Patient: sex F, age 74
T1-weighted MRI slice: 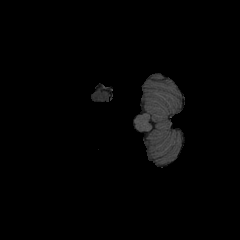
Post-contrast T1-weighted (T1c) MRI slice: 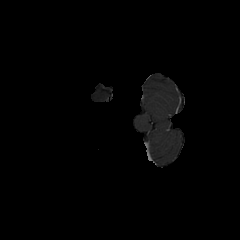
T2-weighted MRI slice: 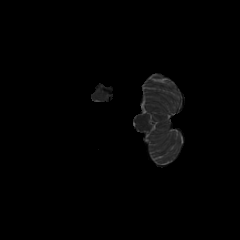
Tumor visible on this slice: no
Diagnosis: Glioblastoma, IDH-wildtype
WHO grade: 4